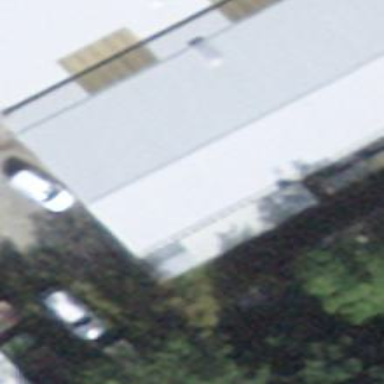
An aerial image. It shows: Detached building.